Aerial crown-view tile of a tropical tree (Barro Colorado Island, Panama), acquired 20241014:
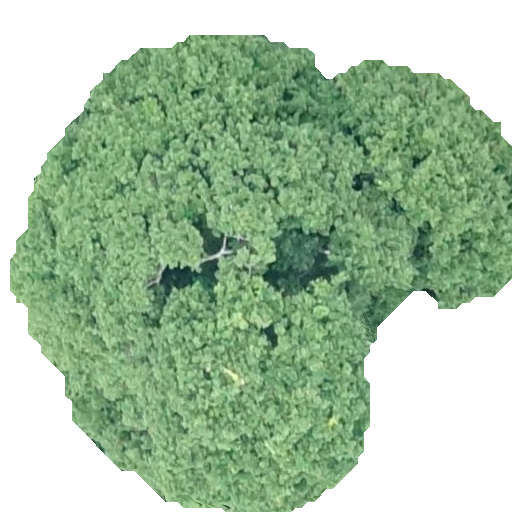
Species: Sloanea terniflora
GBIF accepted scientific name: Sloanea terniflora
Crown area: 263.986 m²